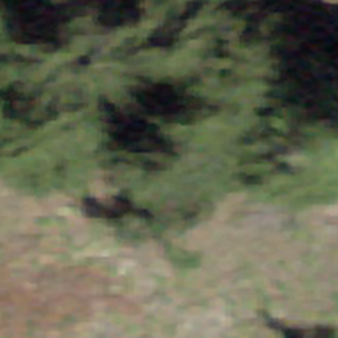
Label: other